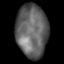
Tissue: lung
Cell type: Epithelial cells
Senescence score: 0.1373
Nuclear area (px): 1650
Mean DAPI intensity: 98.374